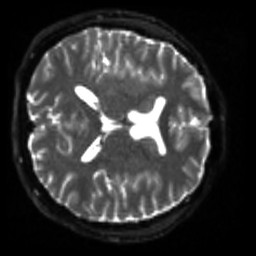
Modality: sbref
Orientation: axial
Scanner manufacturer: siemens
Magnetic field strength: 3 T
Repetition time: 4 s
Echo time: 0.0594 s